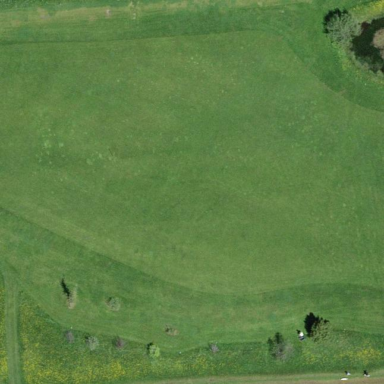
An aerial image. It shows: Golf fairway surrounded by grass.